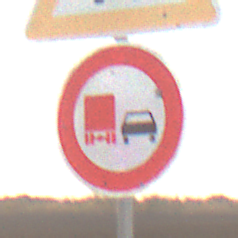
Verkehrszeichen: UeberholverbotKraftfahrzeuge
Zusatzzeichen oben: VerengteFahrbahn
Umgebung: Outdoor, Nature
Tageszeit: MorningAfternoon
Wetter: Overcast
Licht: Natural
Jahreszeit: NotSpecified
Kontrast: LowContrast